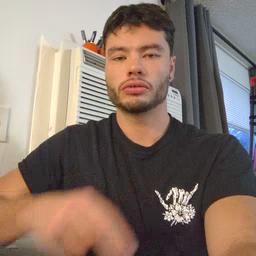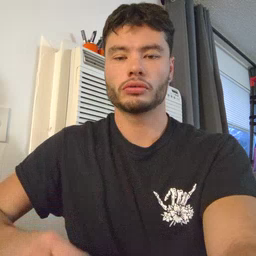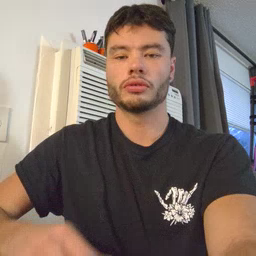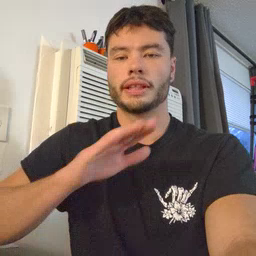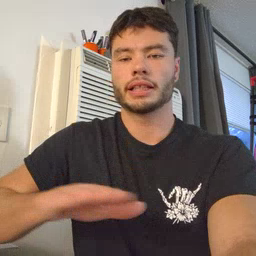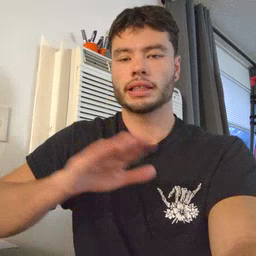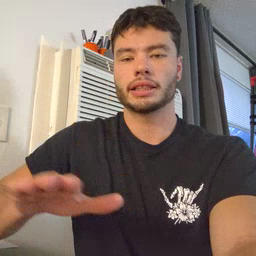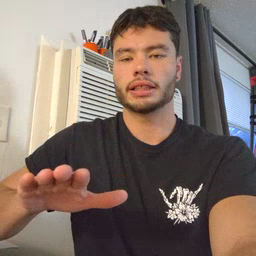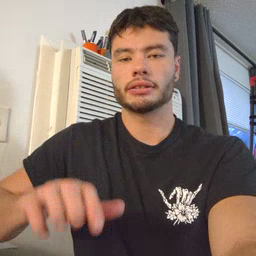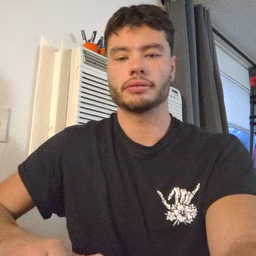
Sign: clean